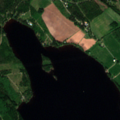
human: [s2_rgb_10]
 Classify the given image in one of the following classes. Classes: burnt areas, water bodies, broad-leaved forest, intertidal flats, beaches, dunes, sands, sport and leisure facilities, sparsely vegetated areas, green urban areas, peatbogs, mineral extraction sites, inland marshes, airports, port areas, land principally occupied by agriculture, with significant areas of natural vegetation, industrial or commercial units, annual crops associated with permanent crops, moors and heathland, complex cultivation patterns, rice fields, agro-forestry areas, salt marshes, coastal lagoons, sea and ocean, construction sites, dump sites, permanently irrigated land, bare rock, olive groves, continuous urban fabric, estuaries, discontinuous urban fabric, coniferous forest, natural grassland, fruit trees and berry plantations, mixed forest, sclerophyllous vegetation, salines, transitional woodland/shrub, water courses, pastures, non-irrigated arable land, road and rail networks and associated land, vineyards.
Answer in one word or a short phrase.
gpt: non-irrigated arable land, coniferous forest, mixed forest, transitional woodland/shrub, water bodies